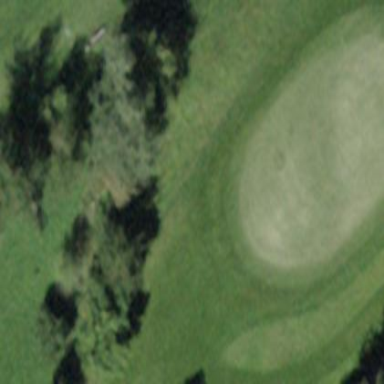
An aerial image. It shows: Green golf area with grass land use.